Interaction volume radius: 5 \u00c5
Interaction volume height: 15 \u00c5
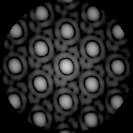
Disorder parameter: 0.01744